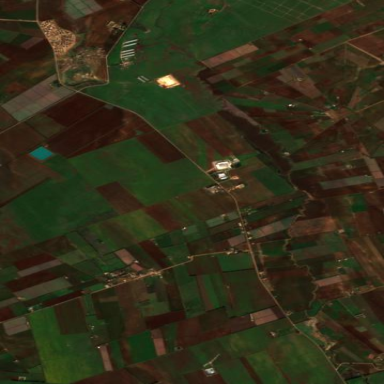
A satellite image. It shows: Picturesque farmland scene.